Question: This is the source code to observe the virtual function table:
'''
#include <iostream>
using namespace std;
class Base
{
public:
virtual void func() {}
virtual ~Base() {}
protected:
int x;
};
class Derived : public Base
{
public:
virtual ~Derived() {}
virtual void func2() { cout << " func2() " << endl; }
protected:
int y;
};
int main()
{
Base b;
Derived d;
cout << endl;
return 0;
}
'''
I use the vs2012 and debug to the "cout << endl;" statement, then I find that the member function "func2" does not appear in the virtual function table, there are only Base::func() and Derived::~Derived().

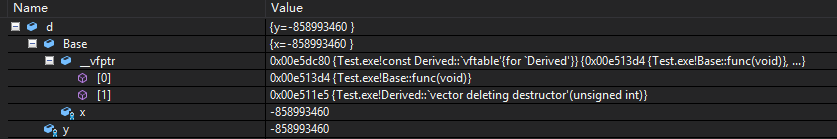
Answer: If you right-click on the '__vfptr' member and use "Add Watch" command in the context menu, you end up with a watch '(*((Base*)(&(d)))).__vfptr,nd', showing the same.
Even if you change it to '(*((Derived*)(&(d)))).__vfptr,nd', or just 'd.__vfptr' for that matter, it still shows the same, even though Derived's vtable is bigger.
You need to explicitly specify the number of elements as 3 like this for it to finally show the rest of the table and your function: 'd.__vfptr,3'